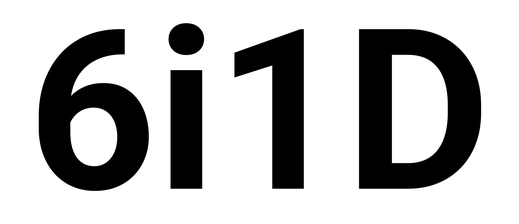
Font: Roboto_Bold